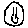
Label: smiley face